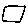
Label: square